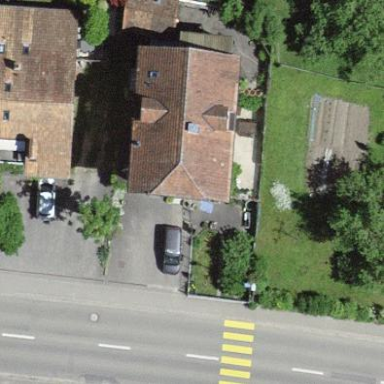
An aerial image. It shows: Residential building.